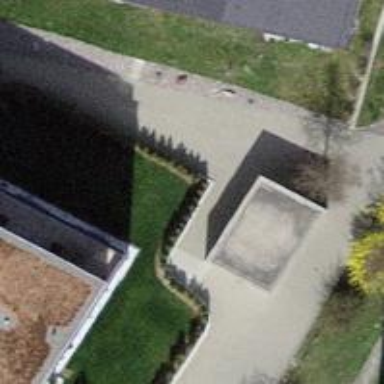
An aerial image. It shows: Bicycle parking area.